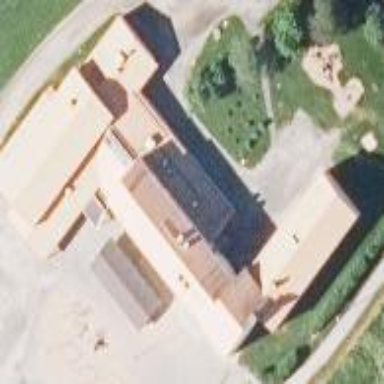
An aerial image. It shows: School building.